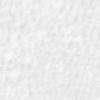
Label: no_change